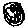
Label: smiley face